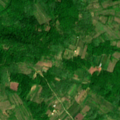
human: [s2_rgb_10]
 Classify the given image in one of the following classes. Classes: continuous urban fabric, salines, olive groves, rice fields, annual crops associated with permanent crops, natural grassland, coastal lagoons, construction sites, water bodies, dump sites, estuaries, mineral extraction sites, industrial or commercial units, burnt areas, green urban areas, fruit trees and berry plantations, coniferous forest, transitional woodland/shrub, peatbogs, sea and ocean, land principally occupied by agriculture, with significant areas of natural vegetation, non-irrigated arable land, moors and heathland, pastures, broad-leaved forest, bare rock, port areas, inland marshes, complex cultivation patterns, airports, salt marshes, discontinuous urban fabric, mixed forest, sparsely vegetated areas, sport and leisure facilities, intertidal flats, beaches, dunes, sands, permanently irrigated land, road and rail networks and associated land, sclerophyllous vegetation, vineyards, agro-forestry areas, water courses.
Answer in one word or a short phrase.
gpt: complex cultivation patterns, land principally occupied by agriculture, with significant areas of natural vegetation, broad-leaved forest